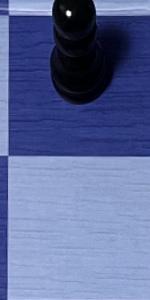
Label: Empty